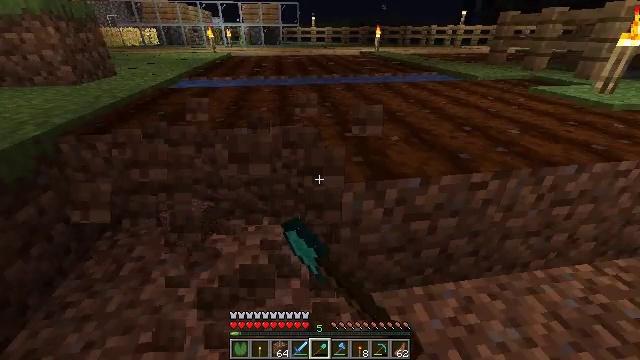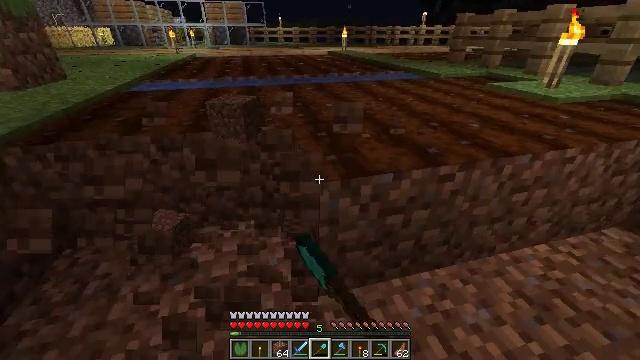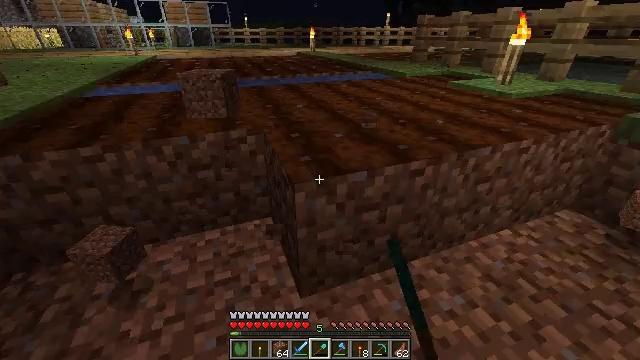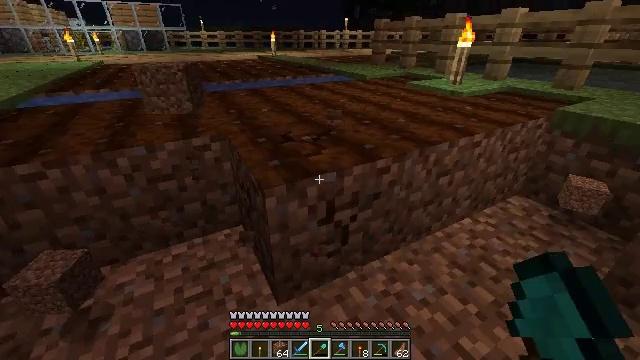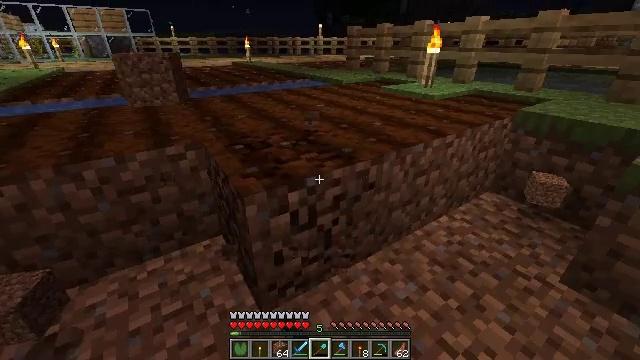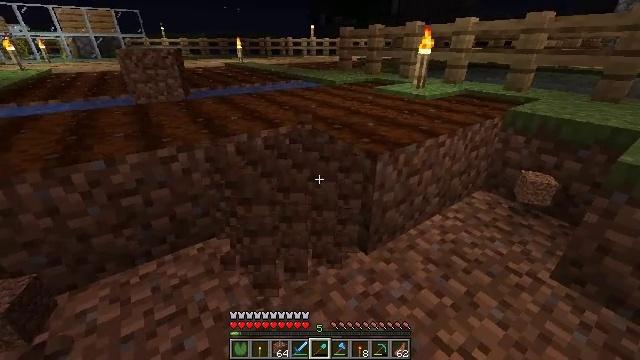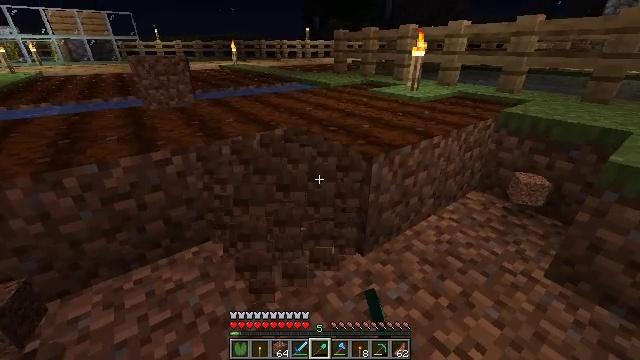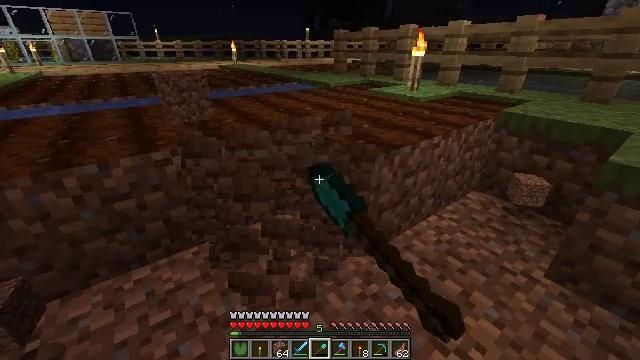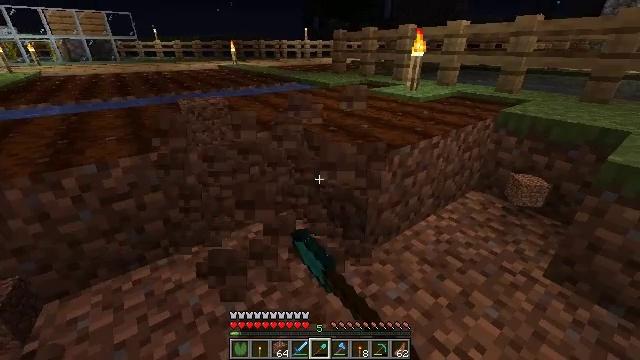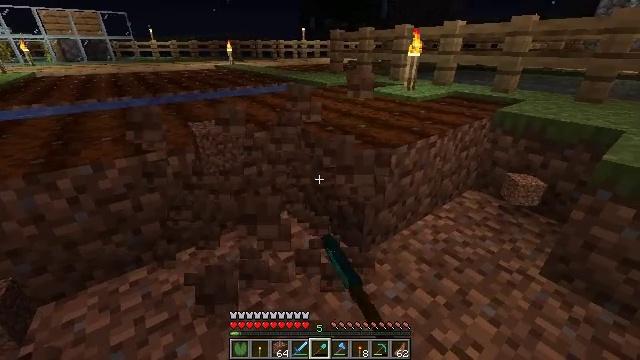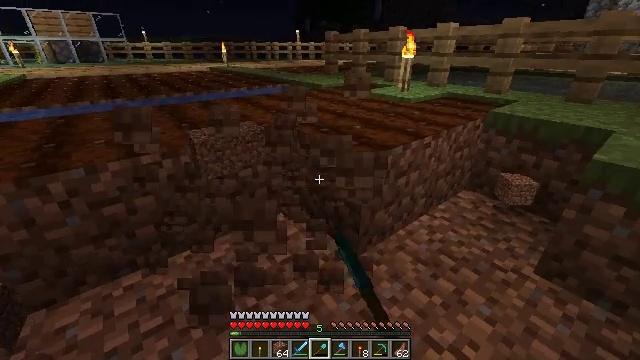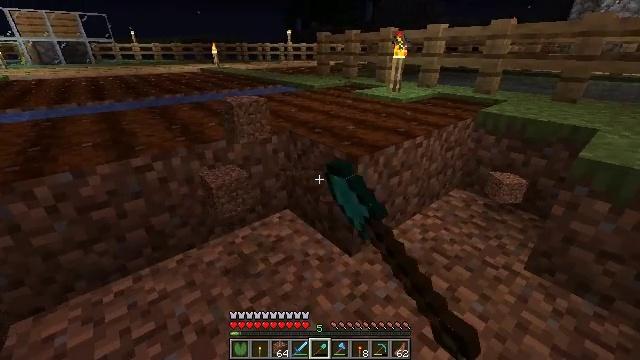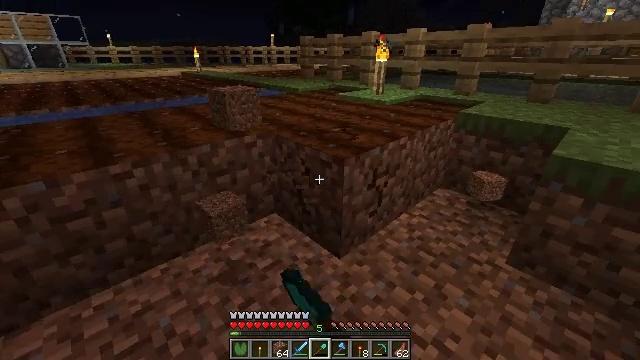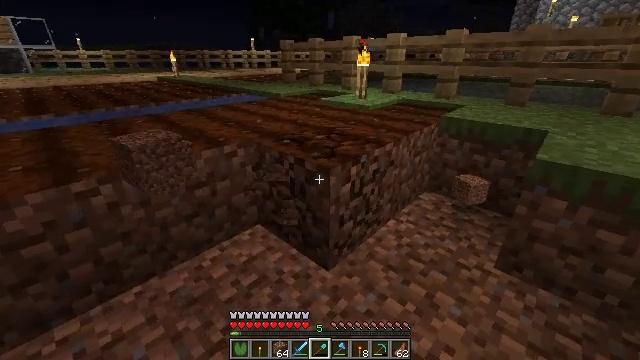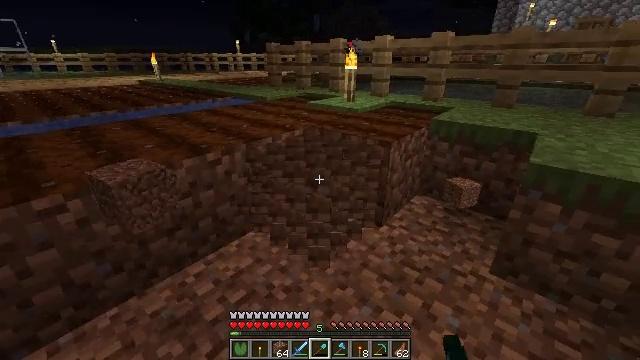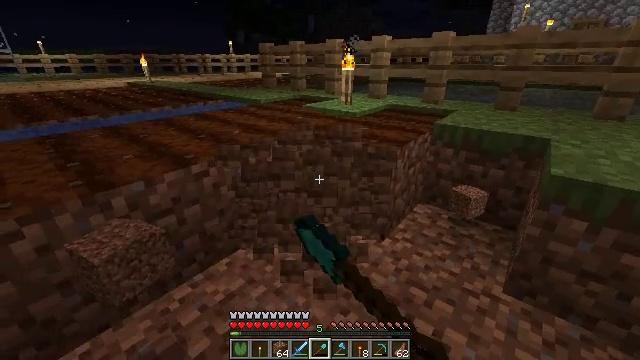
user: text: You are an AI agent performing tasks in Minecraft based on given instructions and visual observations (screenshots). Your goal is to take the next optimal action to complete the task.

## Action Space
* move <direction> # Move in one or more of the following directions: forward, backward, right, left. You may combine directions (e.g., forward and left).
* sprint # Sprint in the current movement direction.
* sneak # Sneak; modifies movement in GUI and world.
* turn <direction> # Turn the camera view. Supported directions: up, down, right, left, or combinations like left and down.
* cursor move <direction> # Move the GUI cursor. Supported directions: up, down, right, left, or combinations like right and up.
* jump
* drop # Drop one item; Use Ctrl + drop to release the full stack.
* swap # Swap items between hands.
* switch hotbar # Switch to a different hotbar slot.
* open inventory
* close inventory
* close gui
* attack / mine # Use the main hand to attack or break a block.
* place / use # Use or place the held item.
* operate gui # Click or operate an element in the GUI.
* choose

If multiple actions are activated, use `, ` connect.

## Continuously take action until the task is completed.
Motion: motion action
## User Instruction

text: Reclaim farmland by breaking it.
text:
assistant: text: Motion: turn right, attack / mine
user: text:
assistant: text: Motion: turn right, attack / mine
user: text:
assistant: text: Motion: turn right, attack / mine
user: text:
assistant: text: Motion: turn right and up, attack / mine
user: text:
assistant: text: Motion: turn right, attack / mine
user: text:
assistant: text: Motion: turn right, attack / mine
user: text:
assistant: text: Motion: attack / mine
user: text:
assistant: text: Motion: attack / mine
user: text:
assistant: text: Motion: attack / mine
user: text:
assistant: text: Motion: turn right, attack / mine
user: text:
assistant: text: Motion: turn right, attack / mine
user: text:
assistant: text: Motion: turn right, attack / mine
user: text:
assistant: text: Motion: move forward, turn right, attack / mine
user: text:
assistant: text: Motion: move forward, turn right, attack / mine
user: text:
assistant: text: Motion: move forward, turn right, attack / mine
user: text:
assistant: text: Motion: attack / mine
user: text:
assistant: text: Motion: attack / mine
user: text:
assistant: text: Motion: turn right, attack / mine
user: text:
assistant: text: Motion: turn right, attack / mine
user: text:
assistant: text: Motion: move forward, turn right, attack / mine
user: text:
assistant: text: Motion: move forward, turn right, attack / mine
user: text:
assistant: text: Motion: move forward, turn right, attack / mine
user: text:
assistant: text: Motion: move forward, turn right, attack / mine
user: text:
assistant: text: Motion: attack / mine
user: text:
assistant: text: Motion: attack / mine
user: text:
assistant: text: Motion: attack / mine
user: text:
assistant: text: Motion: attack / mine
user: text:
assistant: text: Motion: attack / mine
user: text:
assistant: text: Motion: move forward, turn right, attack / mine
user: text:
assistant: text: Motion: move forward, turn right, attack / mine